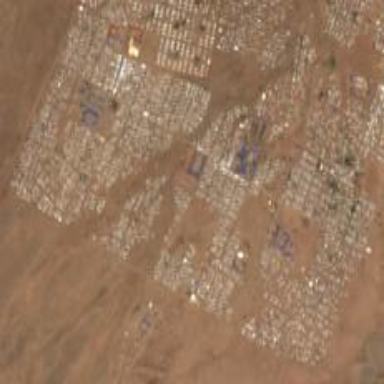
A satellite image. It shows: Residential area designated as refugee site.